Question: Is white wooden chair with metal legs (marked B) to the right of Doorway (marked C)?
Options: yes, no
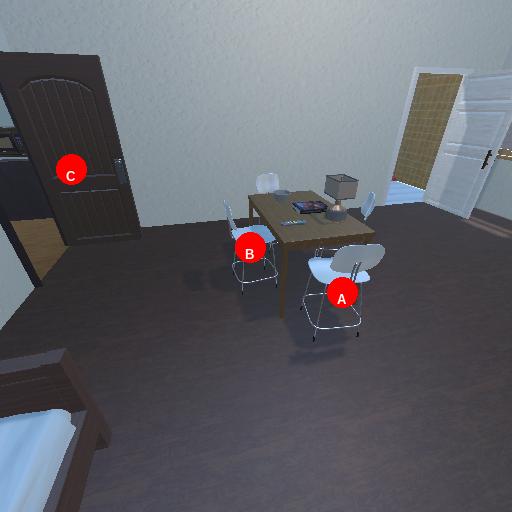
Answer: yes